Aerial crown-view tile of a tropical tree (Barro Colorado Island, Panama), acquired 20250317:
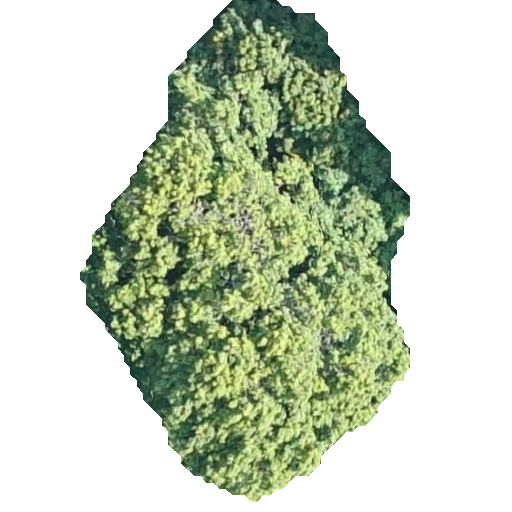
Species: Trichilia tuberculata
GBIF accepted scientific name: Trichilia tuberculata
Crown area: 162.022 m²